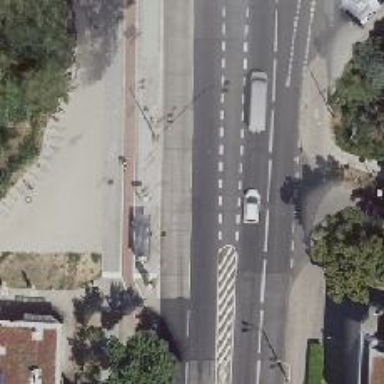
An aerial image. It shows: Secondary road with concrete surface.